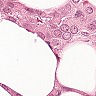
Metastatic tissue present: yes